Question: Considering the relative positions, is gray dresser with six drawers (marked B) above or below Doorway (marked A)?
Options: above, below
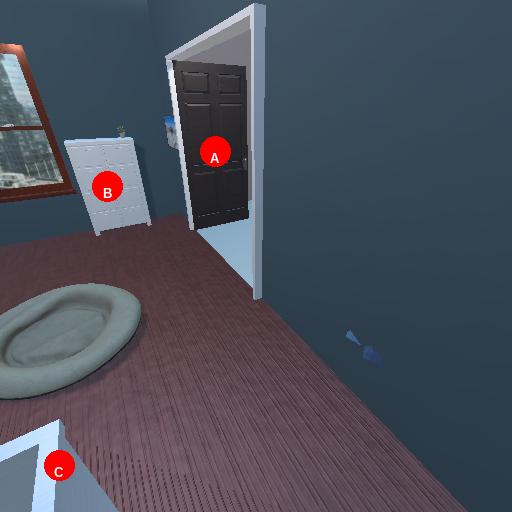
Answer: above